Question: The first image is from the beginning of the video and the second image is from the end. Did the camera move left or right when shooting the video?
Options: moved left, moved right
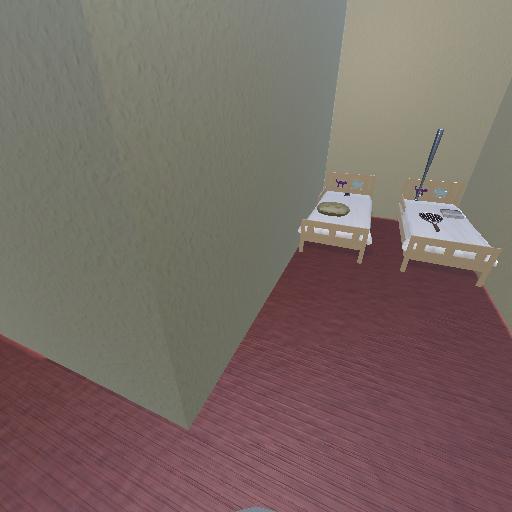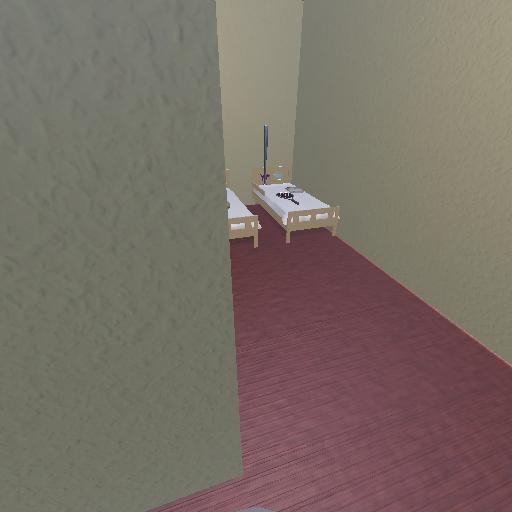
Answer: moved left